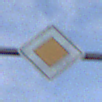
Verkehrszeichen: Vorfahrtsstrasse
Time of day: MorningAfternoon
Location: Outdoor (Nature)
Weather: PartlyCloudy
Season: NotSpecified
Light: Natural